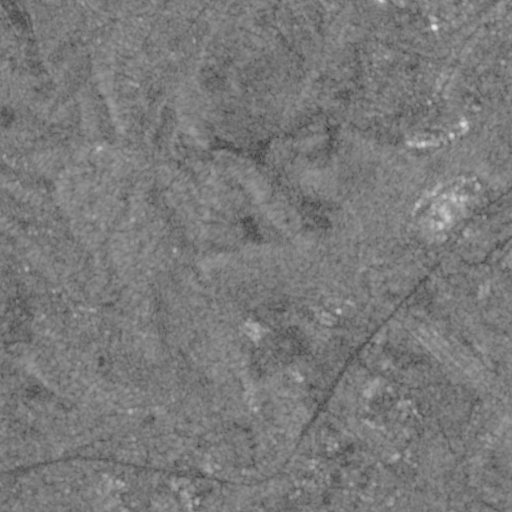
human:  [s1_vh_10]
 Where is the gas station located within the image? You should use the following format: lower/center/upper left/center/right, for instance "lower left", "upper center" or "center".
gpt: The gas station is located in the lower right of the image.
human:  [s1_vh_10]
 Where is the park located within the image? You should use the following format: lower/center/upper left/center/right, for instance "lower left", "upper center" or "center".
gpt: The park is located in the lower of the image.
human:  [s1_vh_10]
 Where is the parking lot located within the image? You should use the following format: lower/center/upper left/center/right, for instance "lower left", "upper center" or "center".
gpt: The parking lot is located in the lower center of the image.
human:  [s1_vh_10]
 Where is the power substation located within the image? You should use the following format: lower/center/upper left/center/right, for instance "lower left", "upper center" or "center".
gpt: The power substation is located in the right of the image.
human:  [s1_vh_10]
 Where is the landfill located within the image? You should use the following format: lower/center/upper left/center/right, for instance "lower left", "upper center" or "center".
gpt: There is no landfill in the image.

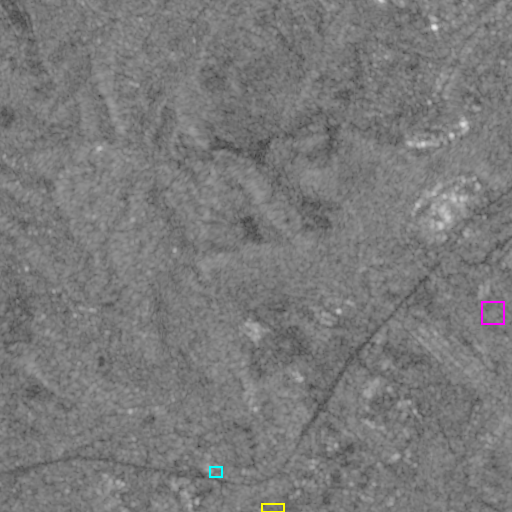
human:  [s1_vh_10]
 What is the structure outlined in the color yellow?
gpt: The structure outlined in yellow is a park.
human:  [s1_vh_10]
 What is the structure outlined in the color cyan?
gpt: The structure outlined in cyan is a parking lot.
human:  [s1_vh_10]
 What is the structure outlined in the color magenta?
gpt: The structure outlined in magenta is a power substation.
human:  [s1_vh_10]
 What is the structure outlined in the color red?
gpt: There is no red outline.